Question: I have been working on this problem and I am having trouble solving it. Not sure where to start, can someone help me?
'''
int below(Plot p, line l);
int above(Plot p, line l);
line findLine(Plot p, line l)
{
}
'''

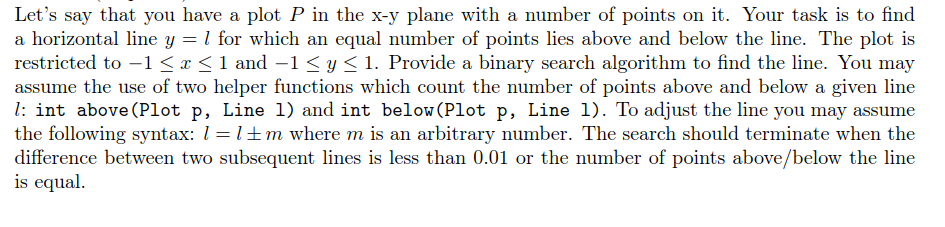
Answer: It's standard binary search problem.
-
The line'y = k' which divide the plot in 2 equal part (based on number of points).
- 'y'
Clearly it would be '-1' to '+1'.
-
Yes you can. Just check every point of Plot p and then check how many of those points have 'y' co-ordinate greater than 'k'. As you know total number of points then you will know if the points on two sides of the line are equal.
### Approach
Suppose you select a line 'y=k'. Now at this point you see there are more points above than there is below it. Now you will move upward. And if there is more in downside then you will move downward.
'''
double good = -1.0,bad= 1+EPSILON;
for(int iter=0;iter<=100;iter++)
{
mid = (good+bad)/2.0;
if(check(P,mid)) // if equally divides it then it's done
// mid is one answer;
else if( below(p,mid)<above(p,mid))
good=mid;
else
bad=mid;
}
'''